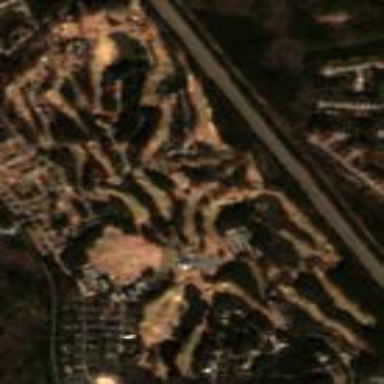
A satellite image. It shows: Golf course.